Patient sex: F
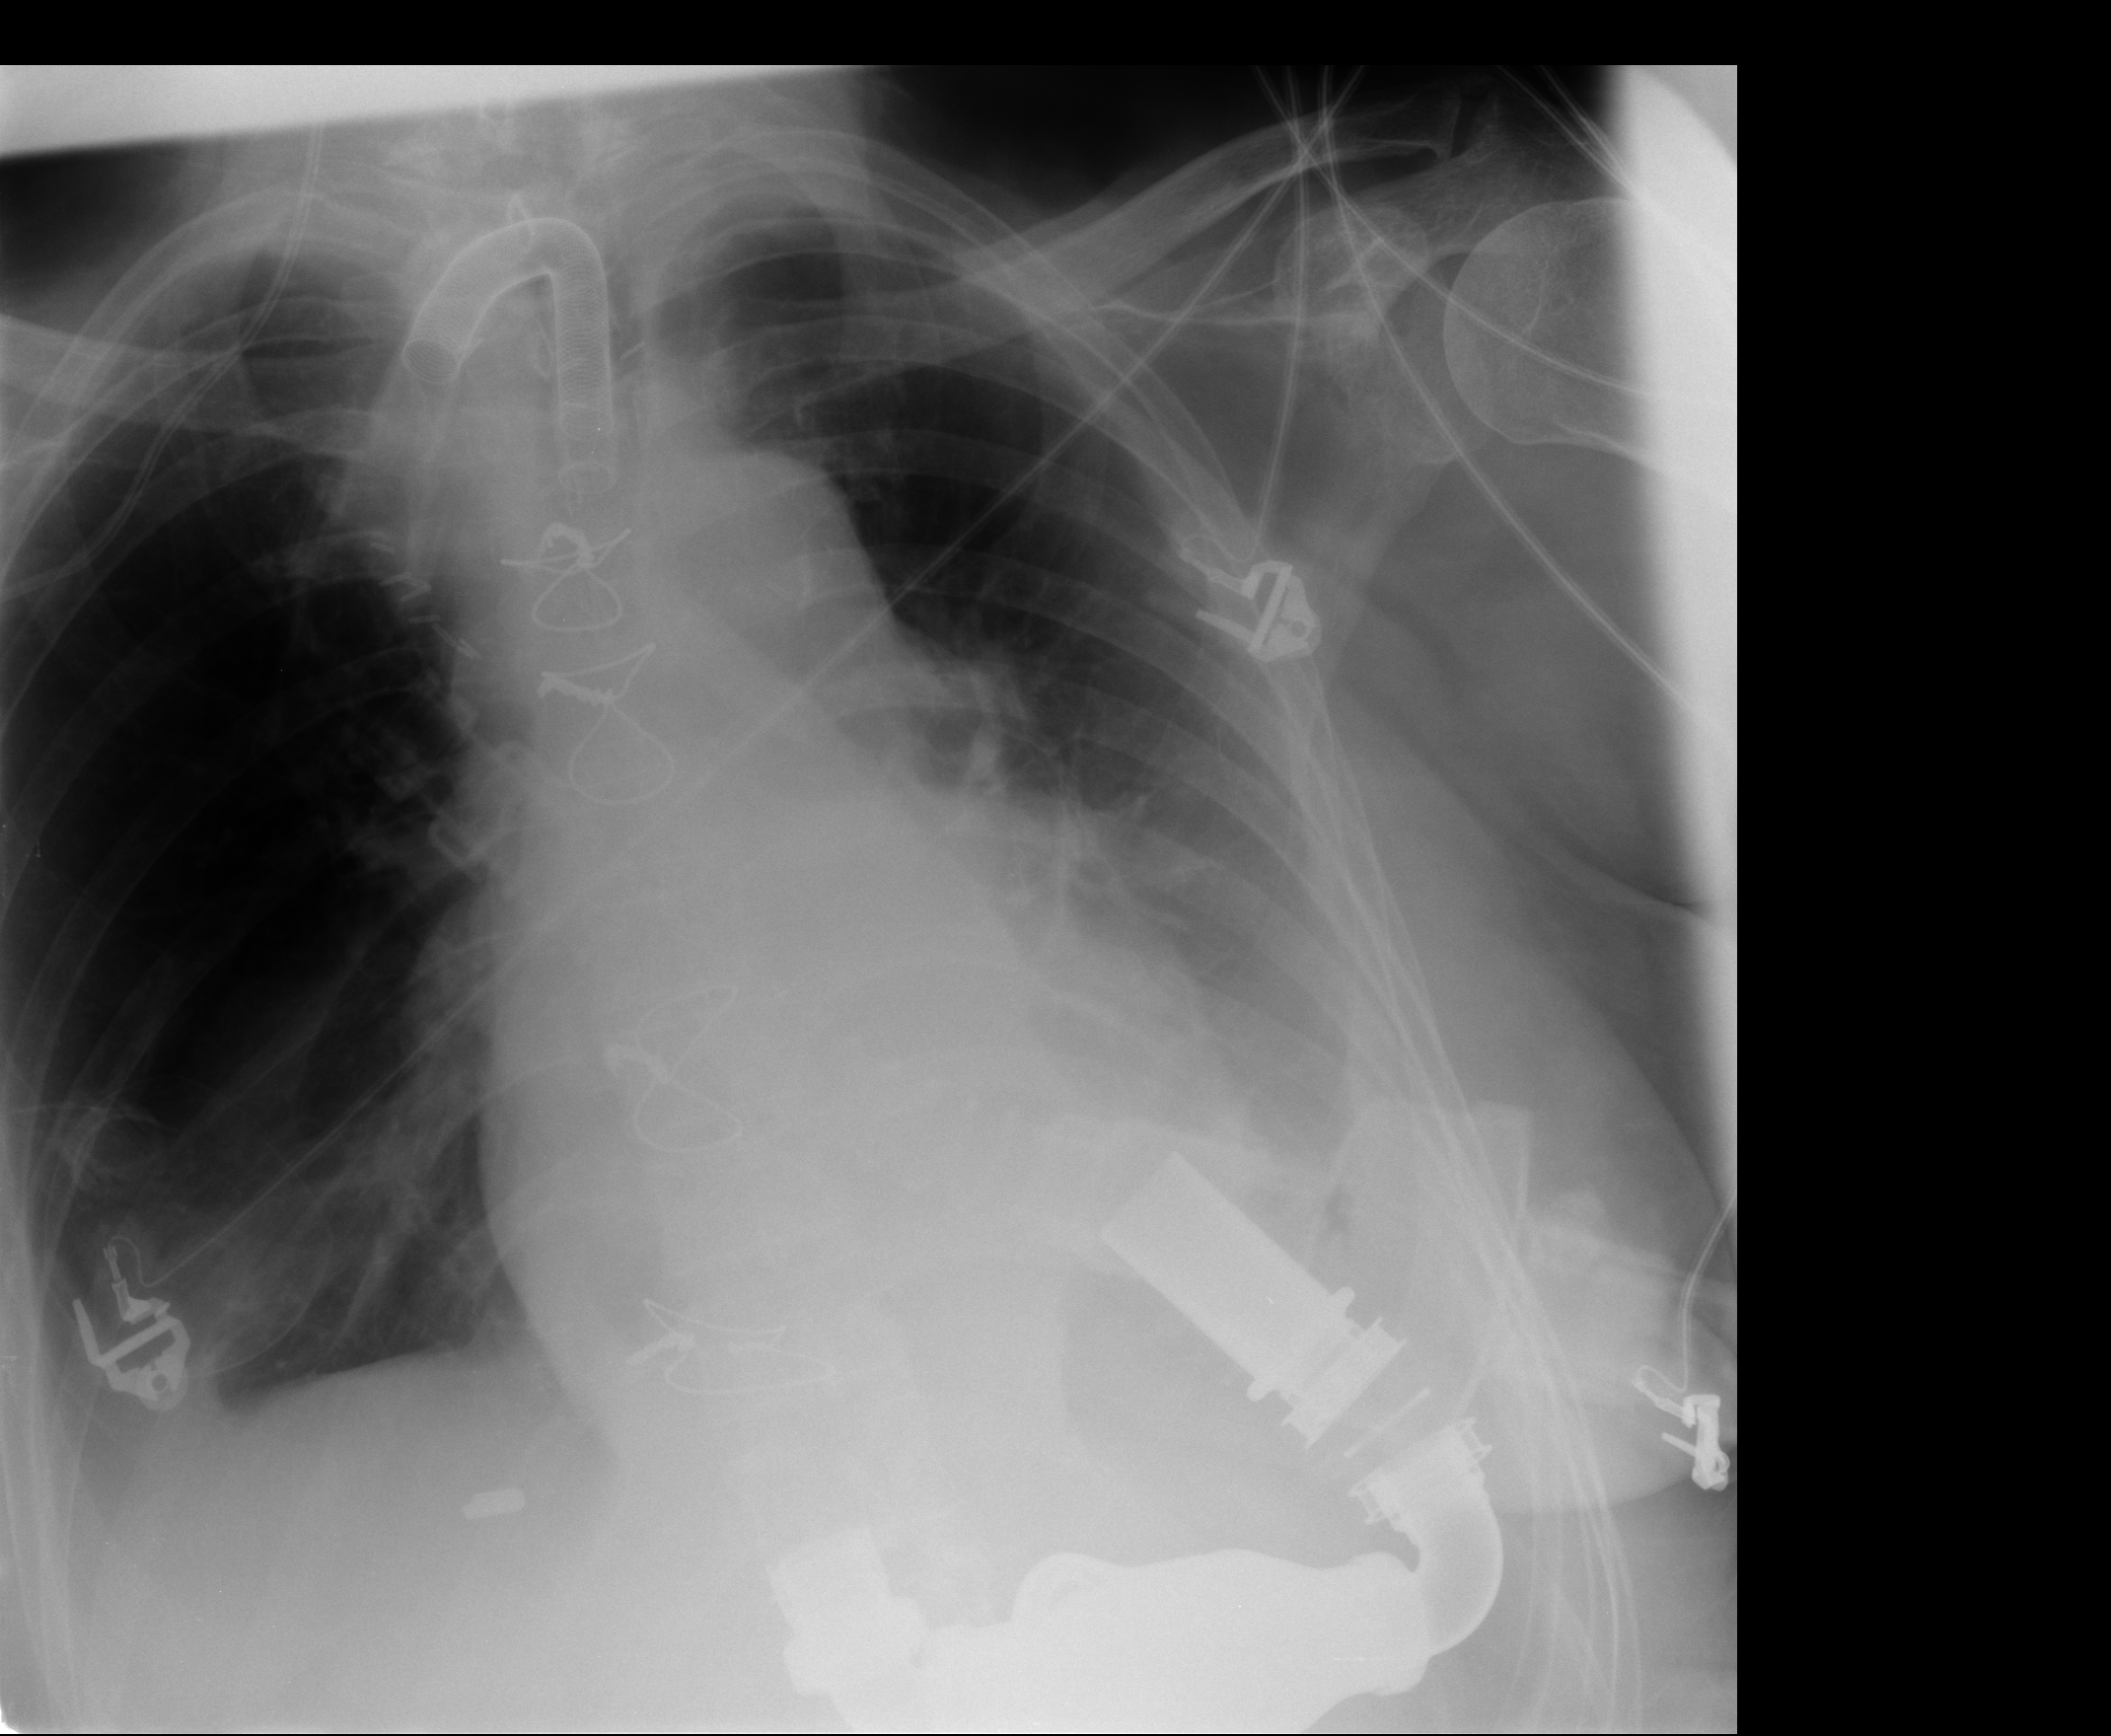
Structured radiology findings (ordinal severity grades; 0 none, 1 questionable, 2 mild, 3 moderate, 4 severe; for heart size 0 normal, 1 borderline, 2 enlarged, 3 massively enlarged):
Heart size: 2
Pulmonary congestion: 2
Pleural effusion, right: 2
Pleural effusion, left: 2
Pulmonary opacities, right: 0
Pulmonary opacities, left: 0
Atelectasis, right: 2
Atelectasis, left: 2